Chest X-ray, AP view. Patient: 52 years old, sex M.
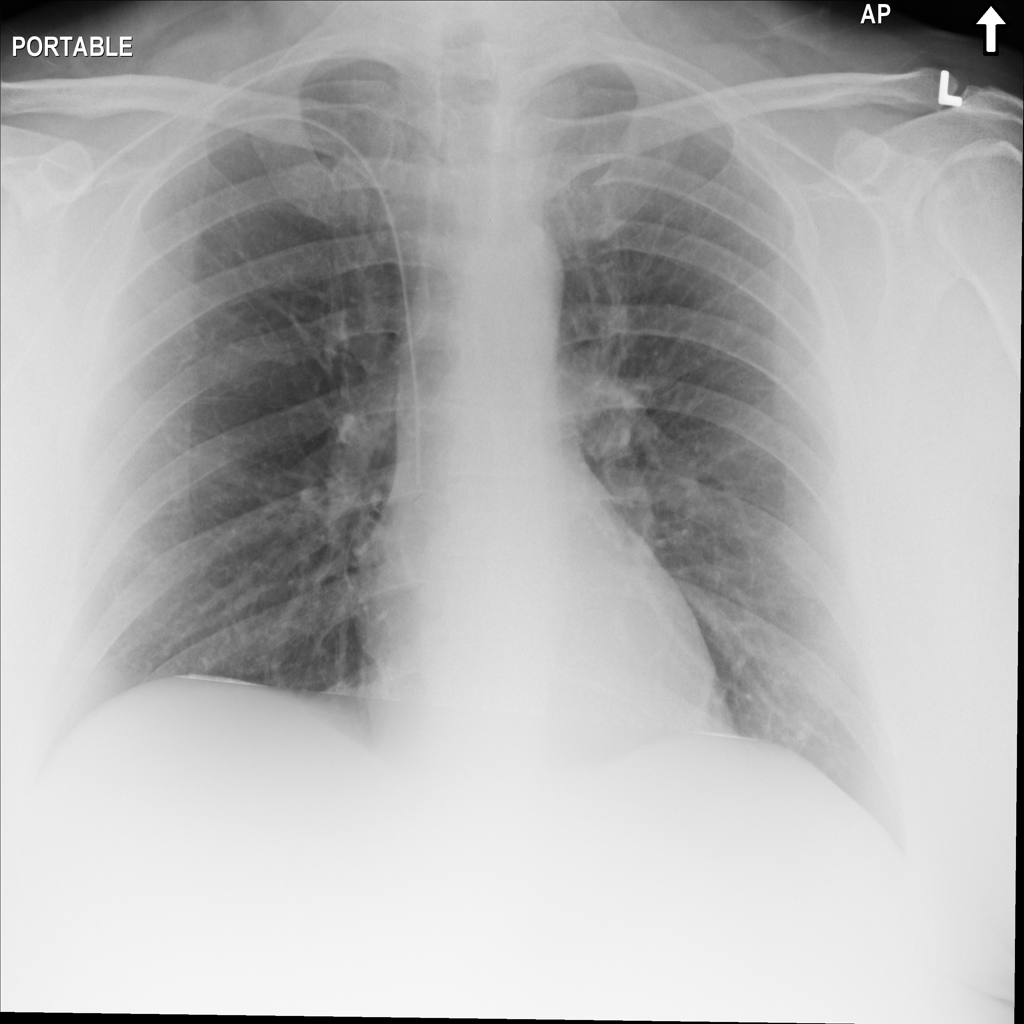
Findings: No Finding